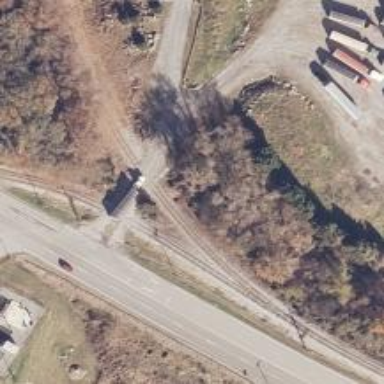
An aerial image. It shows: Railway level crossing.